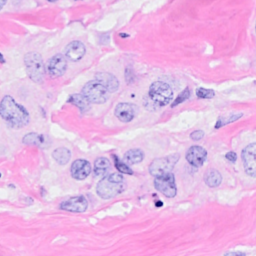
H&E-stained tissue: Breast